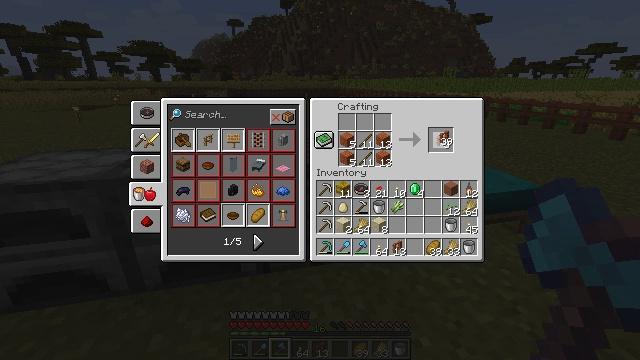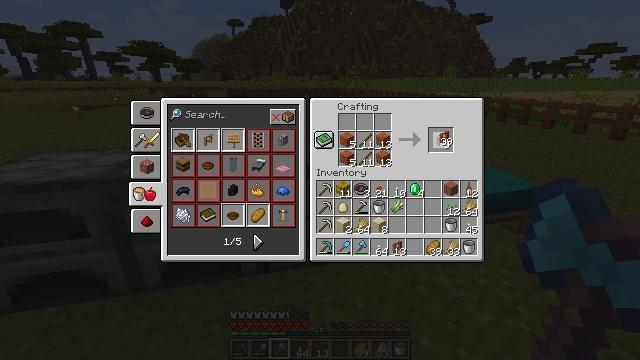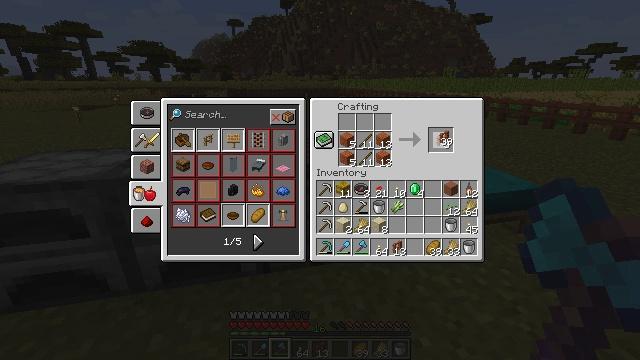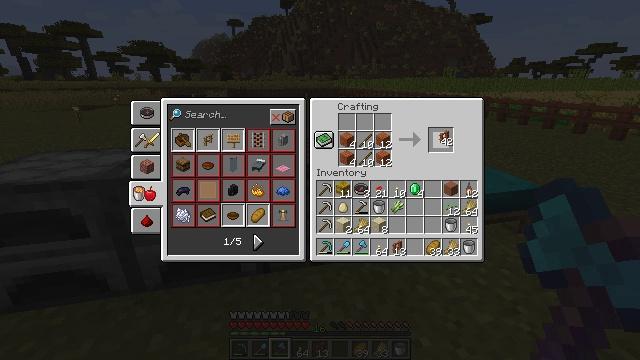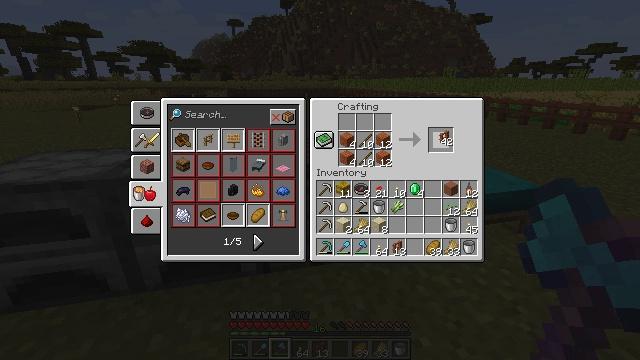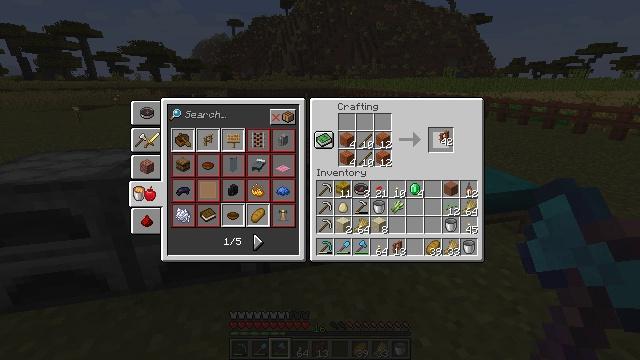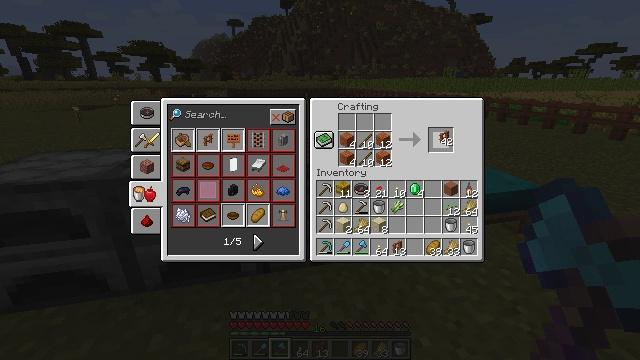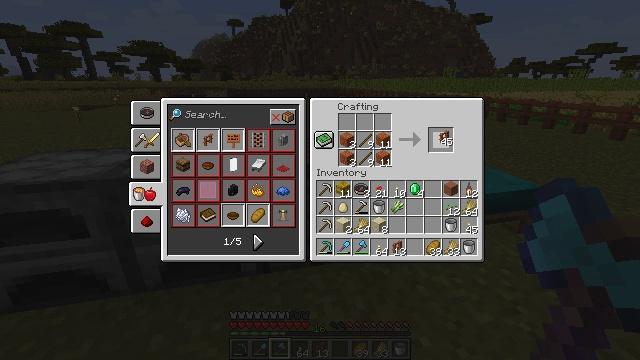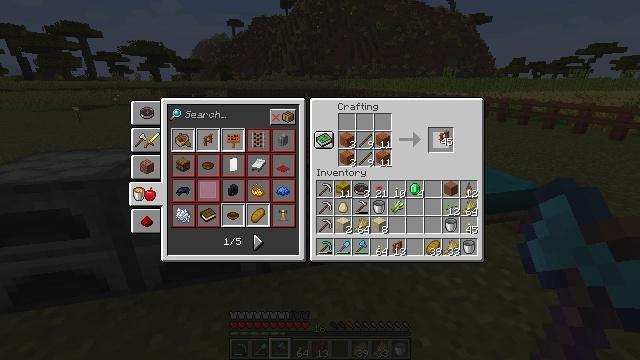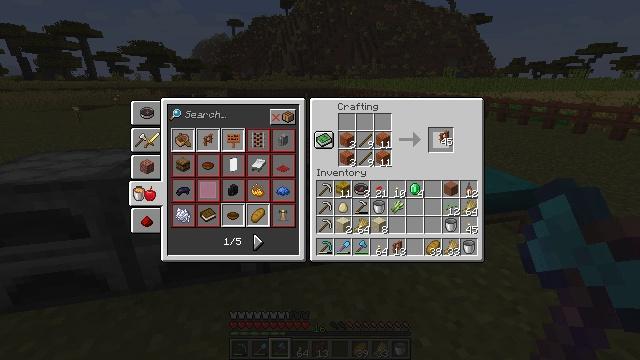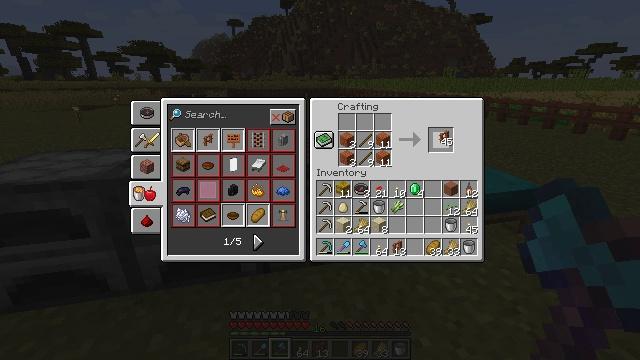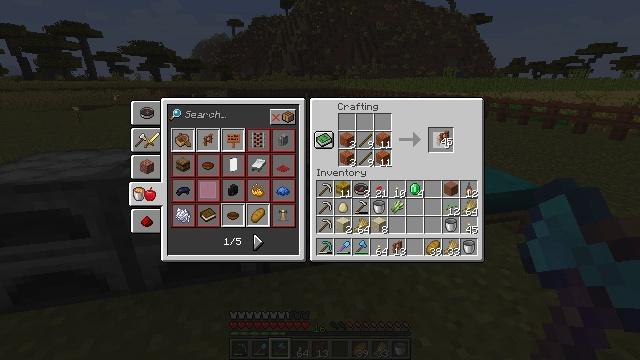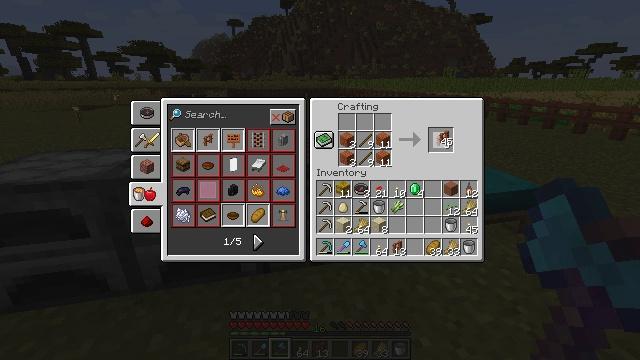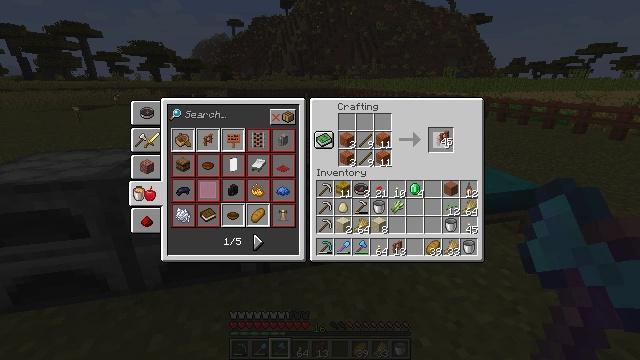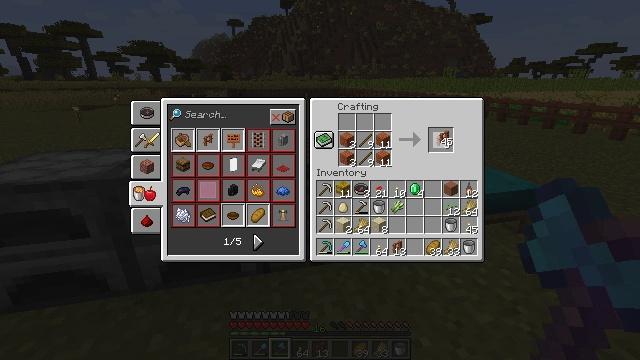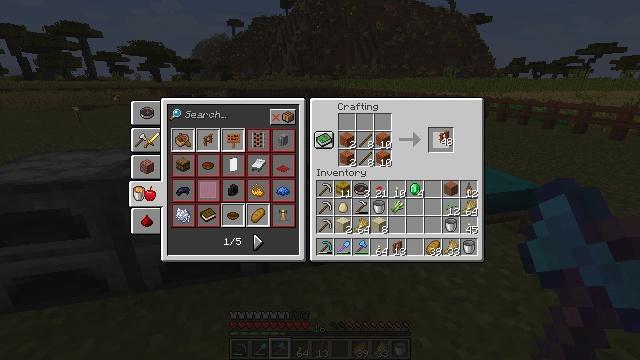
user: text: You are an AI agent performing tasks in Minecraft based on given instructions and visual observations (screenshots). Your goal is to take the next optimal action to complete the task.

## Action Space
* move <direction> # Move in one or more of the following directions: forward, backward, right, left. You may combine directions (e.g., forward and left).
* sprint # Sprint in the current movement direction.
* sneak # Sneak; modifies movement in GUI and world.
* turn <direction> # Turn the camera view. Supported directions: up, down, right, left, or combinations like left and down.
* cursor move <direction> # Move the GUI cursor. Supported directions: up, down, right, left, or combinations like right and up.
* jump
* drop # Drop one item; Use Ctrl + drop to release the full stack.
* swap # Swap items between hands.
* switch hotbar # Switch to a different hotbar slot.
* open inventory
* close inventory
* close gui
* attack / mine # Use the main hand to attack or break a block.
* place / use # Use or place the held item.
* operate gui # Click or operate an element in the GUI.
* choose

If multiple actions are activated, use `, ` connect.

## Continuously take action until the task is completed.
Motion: motion action
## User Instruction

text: Open the crafting table to make an acacia fence.
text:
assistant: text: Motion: operate gui
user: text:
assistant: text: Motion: operate gui
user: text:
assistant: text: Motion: no_op
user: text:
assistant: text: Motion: operate gui
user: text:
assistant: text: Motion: operate gui
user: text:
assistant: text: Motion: operate gui
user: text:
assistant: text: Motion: no_op
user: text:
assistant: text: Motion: operate gui
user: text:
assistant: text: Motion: operate gui
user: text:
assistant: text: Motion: operate gui
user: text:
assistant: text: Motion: operate gui
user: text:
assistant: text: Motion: operate gui
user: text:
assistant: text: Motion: operate gui
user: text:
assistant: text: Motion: operate gui
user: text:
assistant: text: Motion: no_op
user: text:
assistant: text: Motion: operate gui
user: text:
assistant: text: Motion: operate gui
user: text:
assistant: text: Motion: no_op
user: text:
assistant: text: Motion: no_op
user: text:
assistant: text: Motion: no_op
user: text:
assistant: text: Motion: no_op
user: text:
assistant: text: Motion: no_op
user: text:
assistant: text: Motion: no_op
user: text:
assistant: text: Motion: operate gui
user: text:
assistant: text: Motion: operate gui
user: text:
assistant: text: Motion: operate gui
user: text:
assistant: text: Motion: no_op
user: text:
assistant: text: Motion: operate gui
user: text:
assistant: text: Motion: operate gui
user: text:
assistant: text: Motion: operate gui